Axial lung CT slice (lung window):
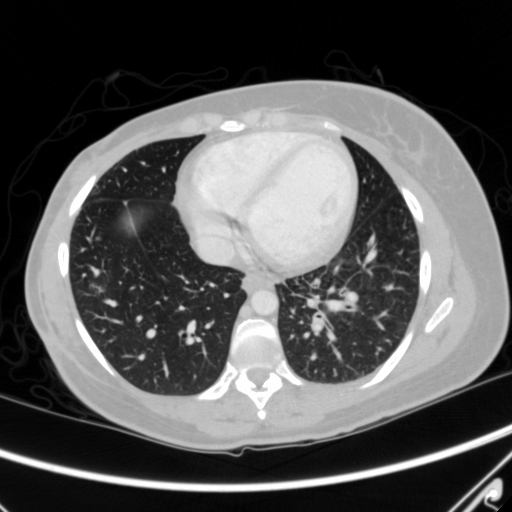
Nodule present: no